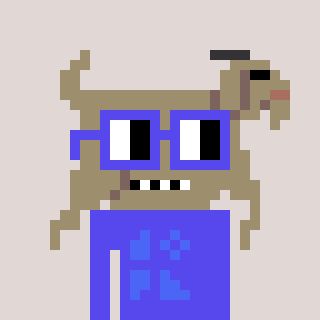
a pixel art character with square blue glasses, a goat-shaped head and a computerblue-colored body on a warm background